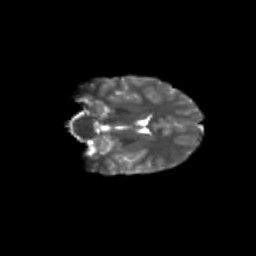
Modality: T2w
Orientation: coronal
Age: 12
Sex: male
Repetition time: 9.512 s
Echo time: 0.089 s